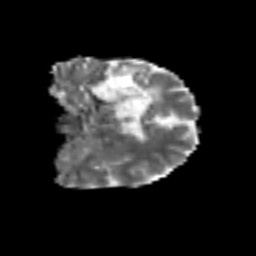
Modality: MD
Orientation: coronal
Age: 57
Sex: male
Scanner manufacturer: siemens
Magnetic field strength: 3 T
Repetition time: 6.1 s
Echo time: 0.101 s